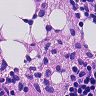
Metastatic tissue present: no